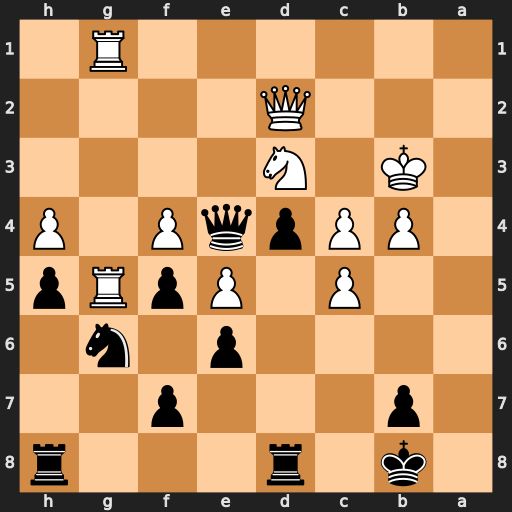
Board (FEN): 1k1r3r/1p3p2/4p1n1/2P1PpRp/1PPpqP1P/1K1N4/3Q4/6R1
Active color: b
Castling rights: -
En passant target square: -
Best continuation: Nxh4 Qc2 Nf3